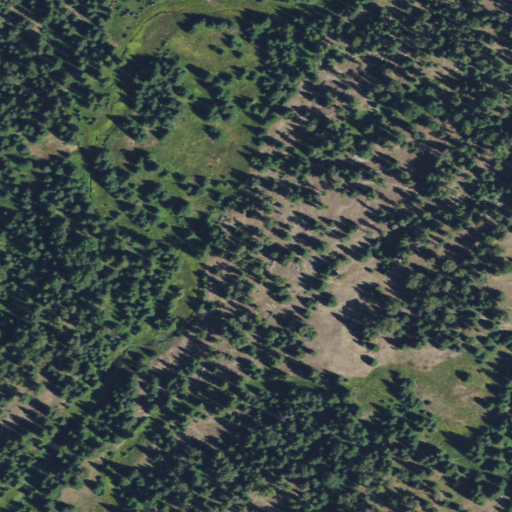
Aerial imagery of depression(s) in Wyoming named Jackson Hole containing woody wetlands, shrub, and evergreen forest